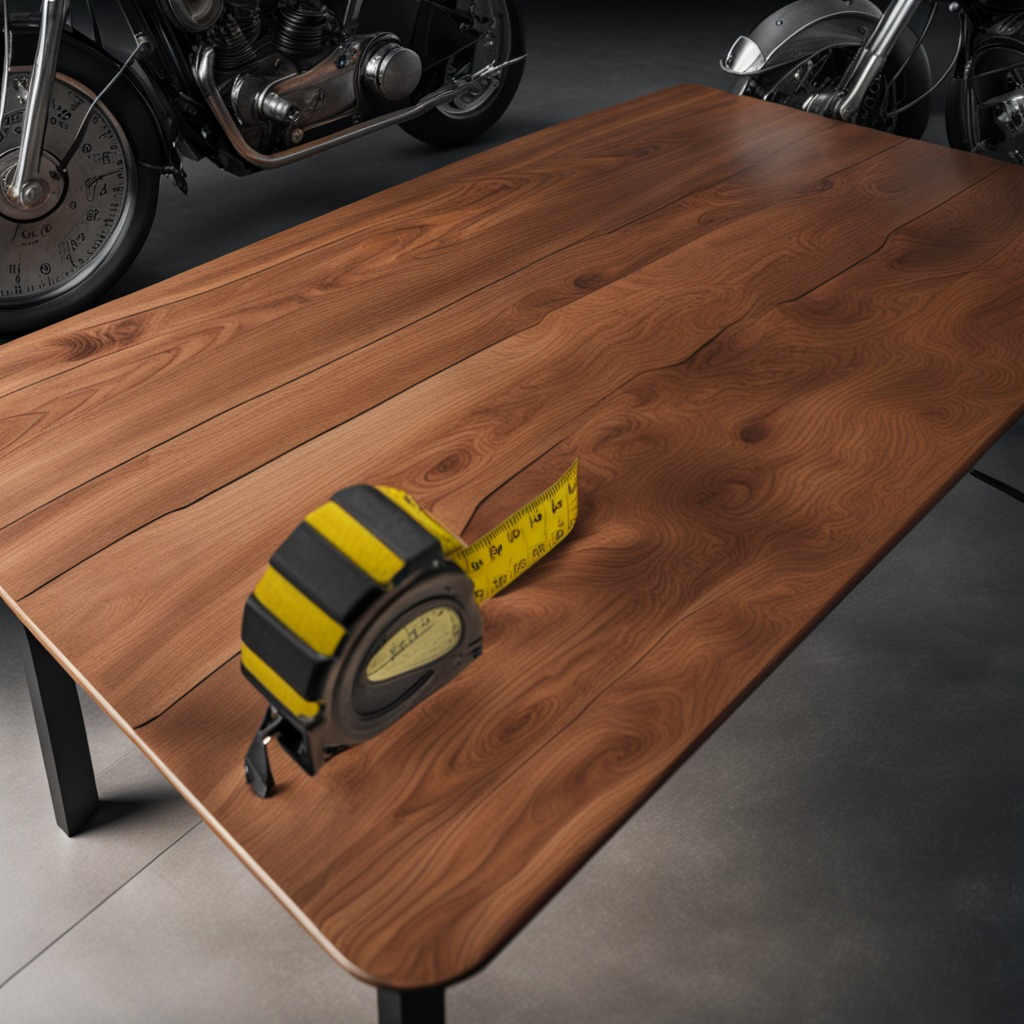
A measuring tape is lying on an oil-spilled wooden table in a vintage motorcycle garage.